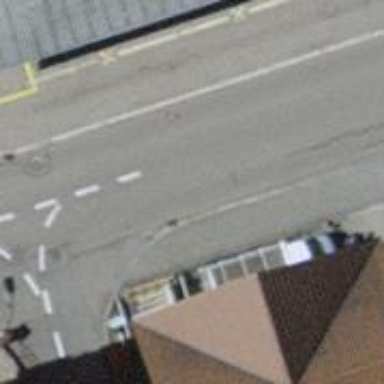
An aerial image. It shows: Kerb barrier.